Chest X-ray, AP view. Patient: 52 years old, sex M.
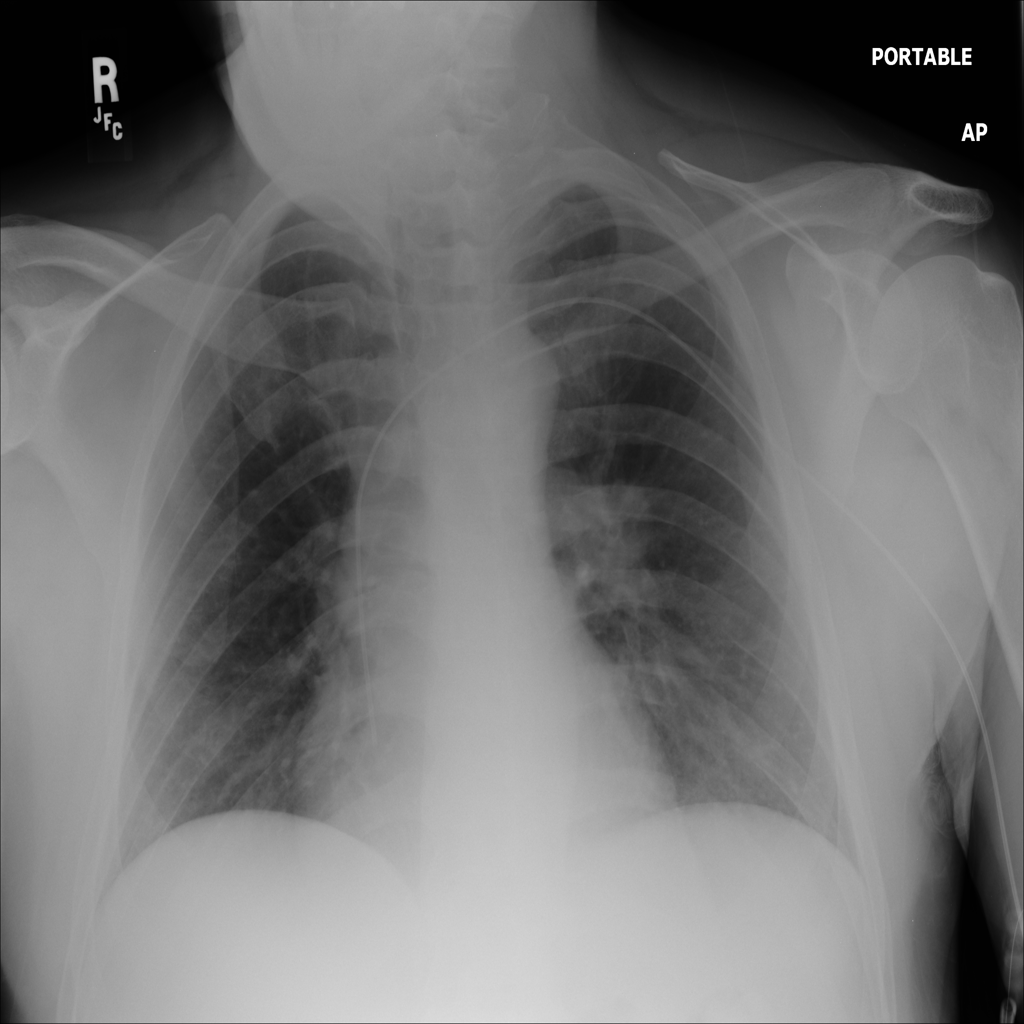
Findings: No Finding